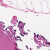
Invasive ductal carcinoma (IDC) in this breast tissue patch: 0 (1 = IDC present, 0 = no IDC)